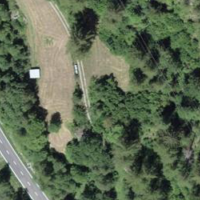
EUNIS habitat code: 41
Species observed at this site:
Sorbus aucuparia